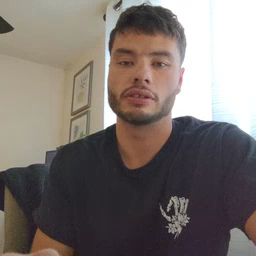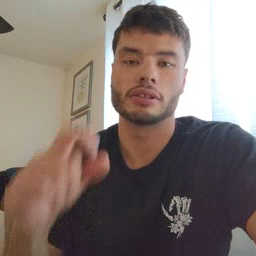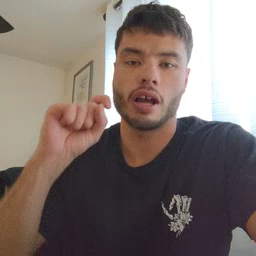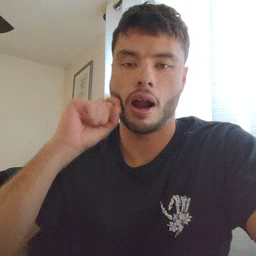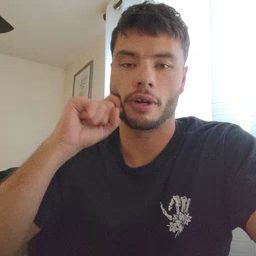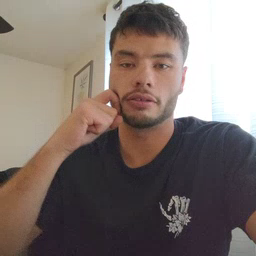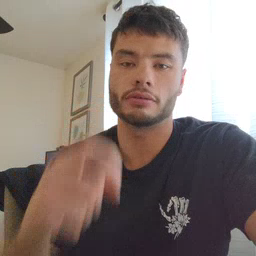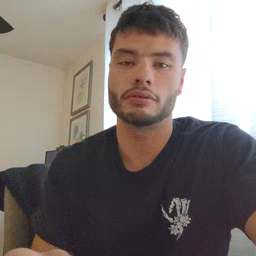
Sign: apple